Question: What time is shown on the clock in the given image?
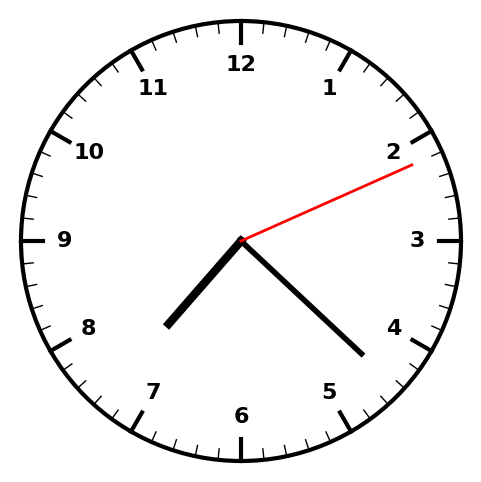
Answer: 07:22:11